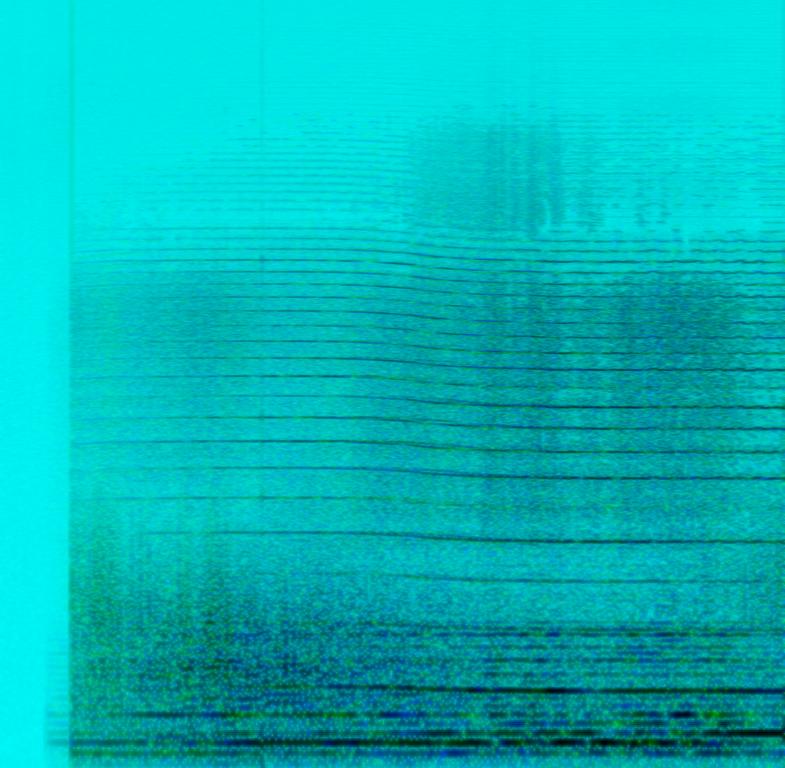
The song is an instrumental. The song is slow tempo with a keyboard harmony, grunge tone, guitar playing lead , screaming vocals and no percussion. The song is psychedelic and very sci-fi like in nature. The song audio quality is average.